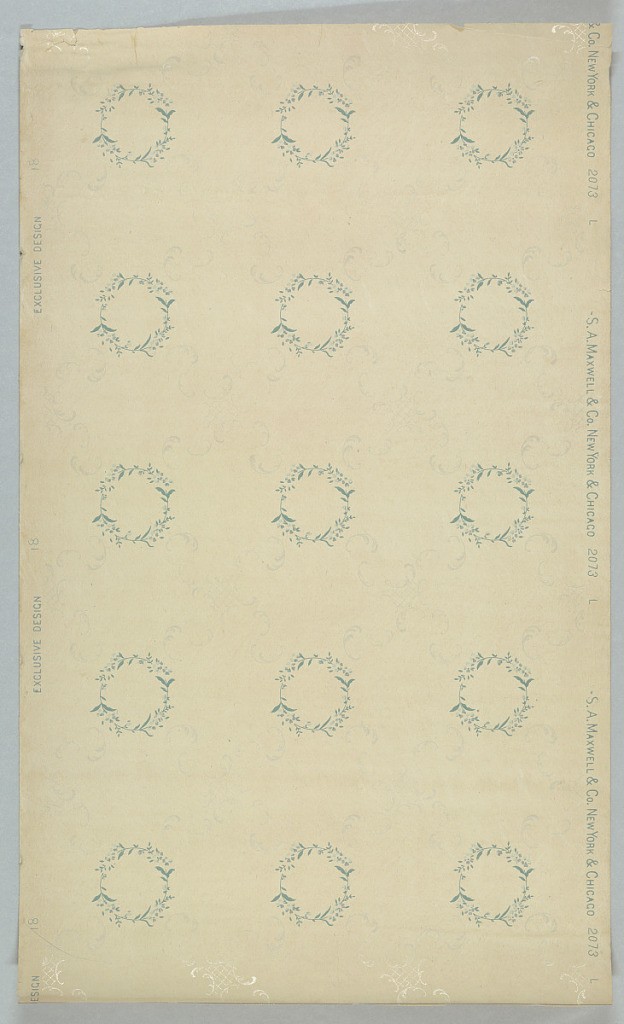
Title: Ceiling paper
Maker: Maxwell & Co., S.A., Chicago, Illinois, USA
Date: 1905–1915
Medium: Machine-printed paper, liquid mica
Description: Floral and foliate wreaths in columns or rows, linked together by foliate scrolls.